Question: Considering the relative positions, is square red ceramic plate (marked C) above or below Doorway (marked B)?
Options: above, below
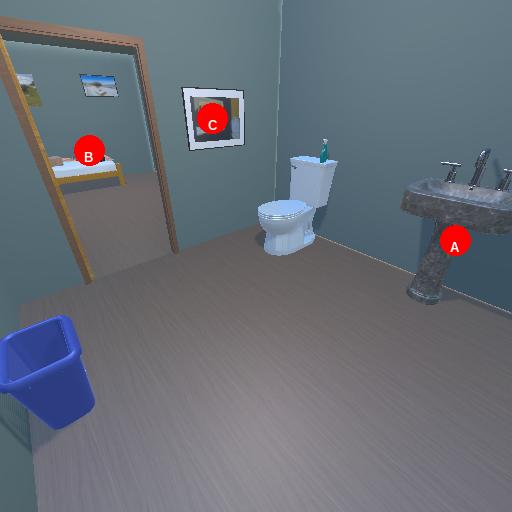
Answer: above